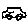
Label: car